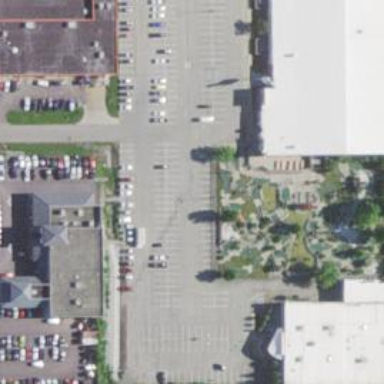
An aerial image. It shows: Miniature golf leisure land.